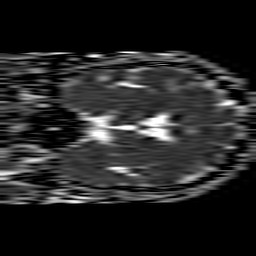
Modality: ADC
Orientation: coronal
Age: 78
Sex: male
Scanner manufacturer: philips
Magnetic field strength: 1.5 T
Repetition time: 3.839 s
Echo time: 0.09719 s